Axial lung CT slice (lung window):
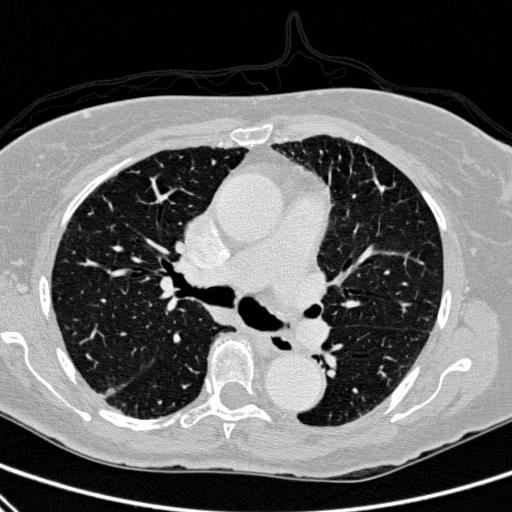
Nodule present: no